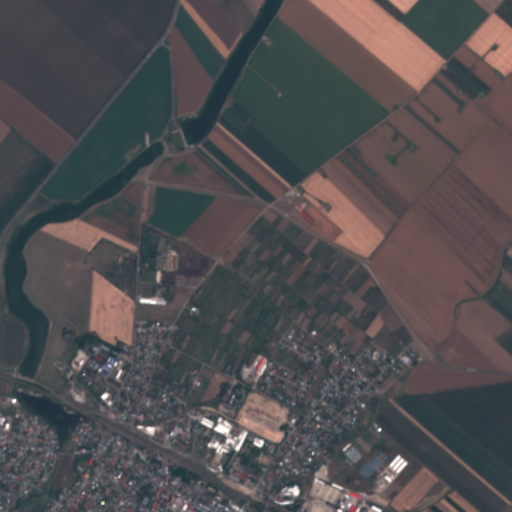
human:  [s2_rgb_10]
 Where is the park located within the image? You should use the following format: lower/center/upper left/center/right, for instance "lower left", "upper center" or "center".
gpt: The park is located in the lower left of the image.
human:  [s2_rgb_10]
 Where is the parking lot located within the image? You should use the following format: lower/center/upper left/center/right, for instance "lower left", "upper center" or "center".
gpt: The parking lot is located in the lower left of the image.
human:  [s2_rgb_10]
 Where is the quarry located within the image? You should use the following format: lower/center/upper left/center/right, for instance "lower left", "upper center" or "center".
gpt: There is no quarry in the image.